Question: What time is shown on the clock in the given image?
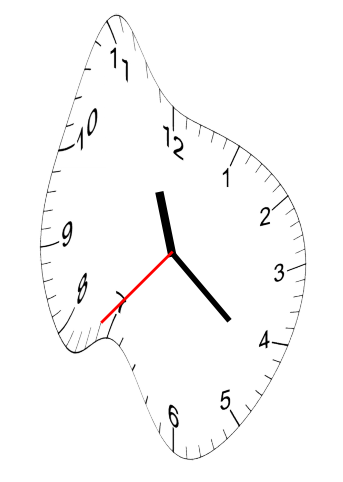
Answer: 11:21:37